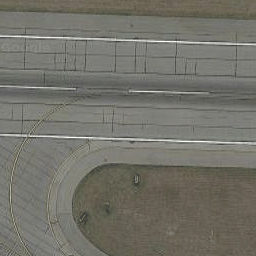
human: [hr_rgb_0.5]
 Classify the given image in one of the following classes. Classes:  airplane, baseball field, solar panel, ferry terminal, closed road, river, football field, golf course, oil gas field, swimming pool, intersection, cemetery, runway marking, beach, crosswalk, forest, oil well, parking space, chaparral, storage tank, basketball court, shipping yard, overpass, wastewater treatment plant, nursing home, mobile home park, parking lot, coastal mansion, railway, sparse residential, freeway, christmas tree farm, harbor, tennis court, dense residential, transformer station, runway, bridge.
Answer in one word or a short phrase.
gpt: runway